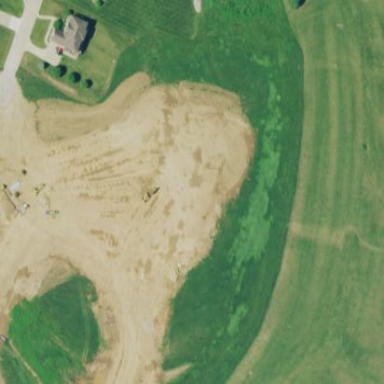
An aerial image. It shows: Grassy area designated as golf fairway.